Question: I have a Visual Studio project, where I did a lot of refactoring. It is not a huge project, but still ~3-400 files.
However, now I want to commit my code. Normally I can right click, "Commit", and then it works. But righ now, I get "Please wait..." in Tortoise:

I tried to let it run for 3 hours yesterday. It consumed 6gb of ram, but it didn't update.
So my question is: how do i fix this problem, so my code can be comitted?
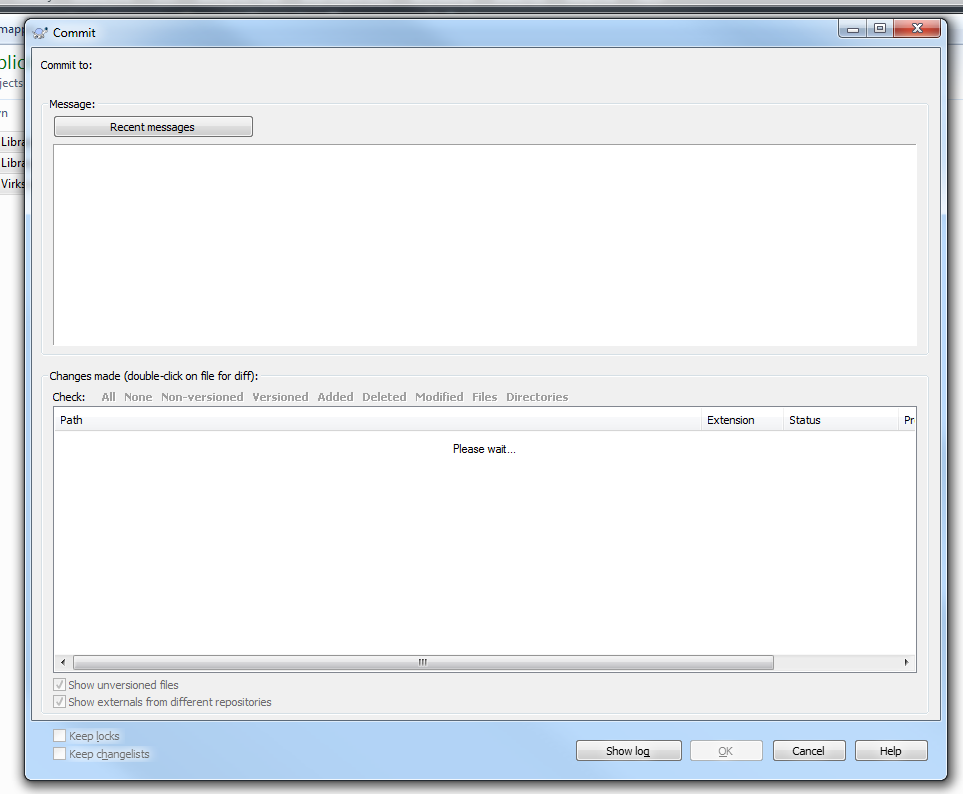
Answer: So this was very weird. When I tried to commit on the root folder, I could not get it to work.
If I went into the subfolders and comitted a couple of folders at a time, it would easily find all changes and commit it.
Weird.
So basically the answer is: take smaller groups of files and commit.